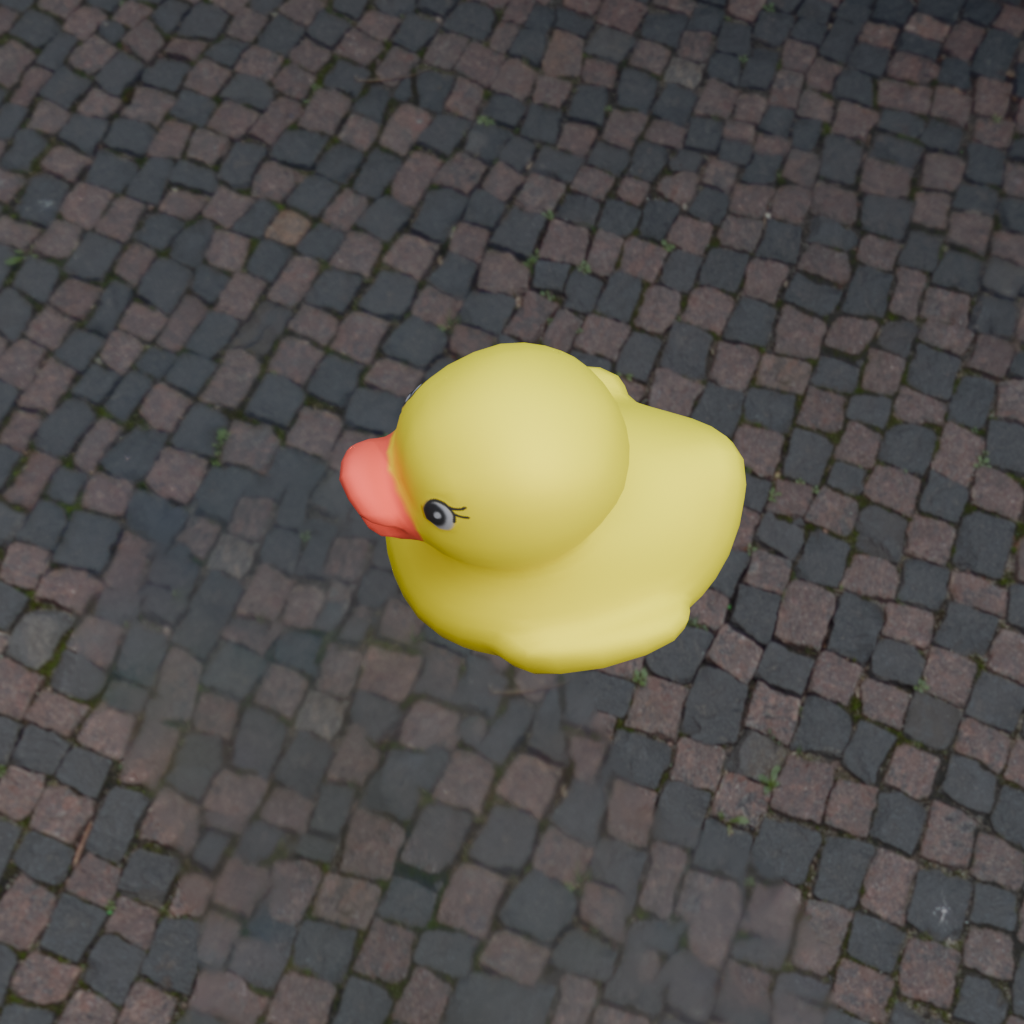
an image of a yellow rubber duck seen from <left_top> ourtyard with historic red brick buildings.